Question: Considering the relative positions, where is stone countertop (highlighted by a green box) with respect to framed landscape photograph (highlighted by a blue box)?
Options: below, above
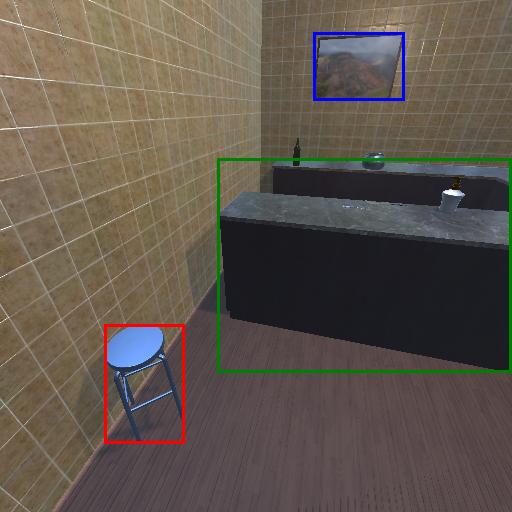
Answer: below